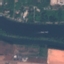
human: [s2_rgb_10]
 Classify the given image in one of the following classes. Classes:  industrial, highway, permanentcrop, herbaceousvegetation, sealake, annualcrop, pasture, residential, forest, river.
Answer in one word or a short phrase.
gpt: River